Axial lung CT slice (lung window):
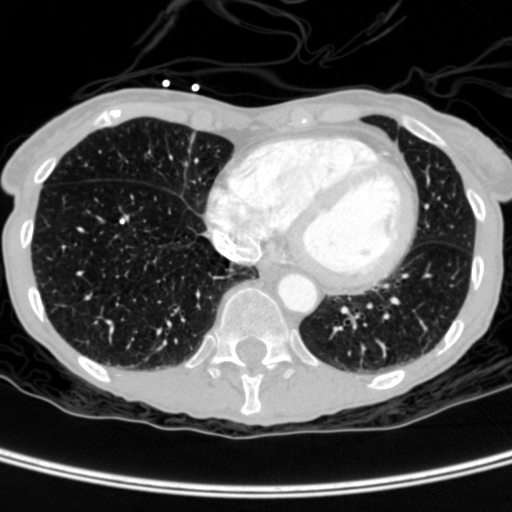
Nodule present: no